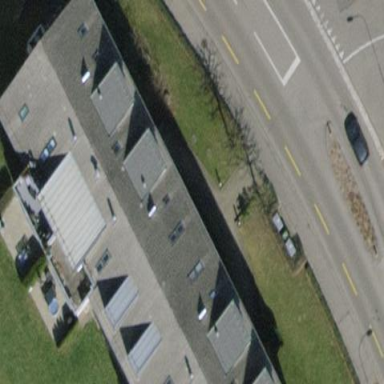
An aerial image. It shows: Gabled roof on pitched apartment building.